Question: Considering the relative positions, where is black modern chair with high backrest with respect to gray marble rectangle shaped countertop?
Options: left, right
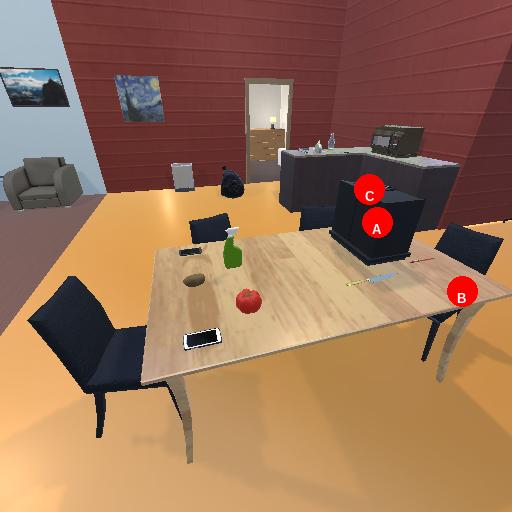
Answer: left